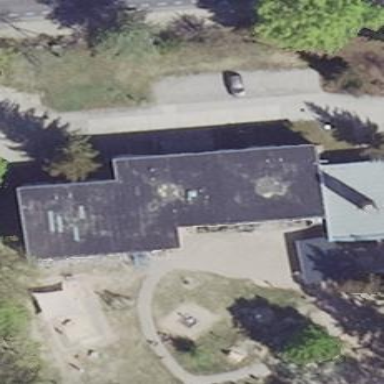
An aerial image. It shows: Kindergarten building.